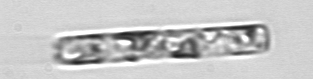
Label: Guinardia_delicatula